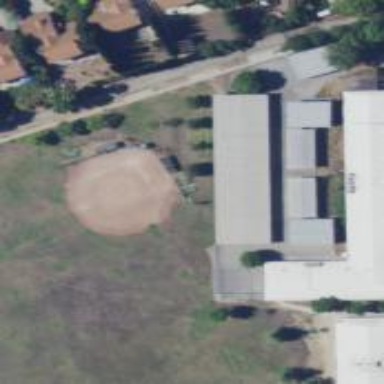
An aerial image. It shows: Baseball pitch for leisure and sports activities.